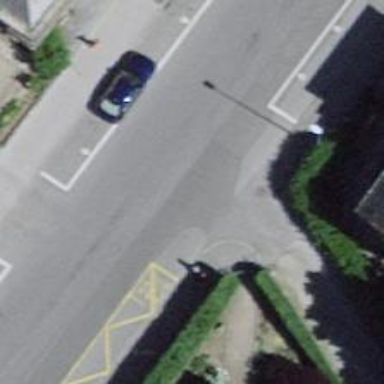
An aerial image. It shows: Kerb barrier.